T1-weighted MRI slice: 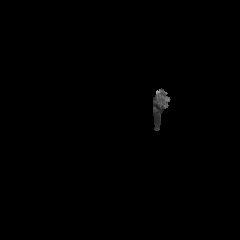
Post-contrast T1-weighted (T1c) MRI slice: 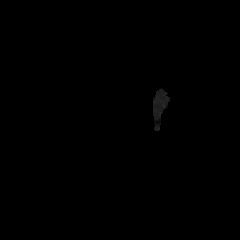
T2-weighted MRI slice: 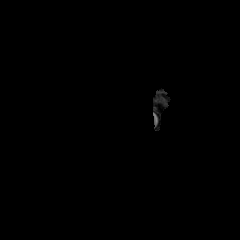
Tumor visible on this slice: no